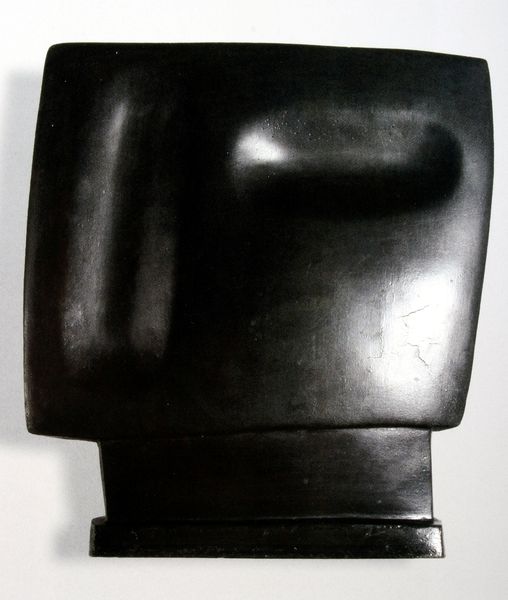
Titel: Tête qui regarde, Blickender Kopf
Künstler: Alberto Giacometti
Institution: Privatsammlung
Schlagwörter: kopf, weiß, licht, nase, schwarz, gesicht, sockel, stein, hals, auge, skulptur, schwer, abstrakt, modern, glanz, glänzend, metall, bronze, plastik, poliert, foto, rechteck, geometrisch, konkav, konvex, blech, quadrat, getrieben, speckstein, mulde, gläntzend